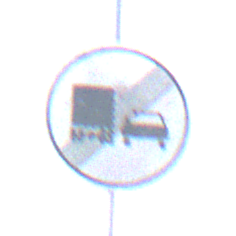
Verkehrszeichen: EndeUeberholverbotKraftfahrzeuge
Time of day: SunriseSunset
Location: Outdoor (Nature)
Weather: Clear
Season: NotSpecified
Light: Natural